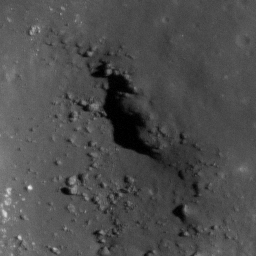
Pit: Copernicus LB6
Host crater: Copernicus
Host type: impact_melt
Lunar coordinates: latitude 10.313, longitude 339.726